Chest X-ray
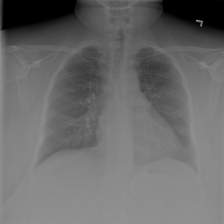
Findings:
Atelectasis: negative
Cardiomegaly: negative
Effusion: negative
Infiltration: negative
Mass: negative
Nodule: negative
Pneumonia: negative
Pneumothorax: negative
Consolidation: negative
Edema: negative
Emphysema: negative
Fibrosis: negative
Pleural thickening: negative
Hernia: negative